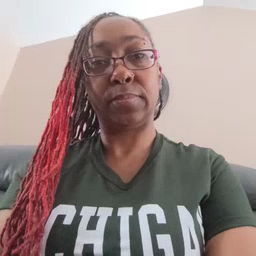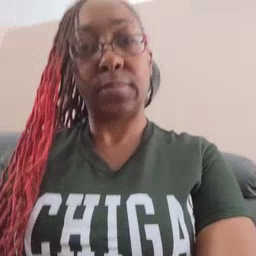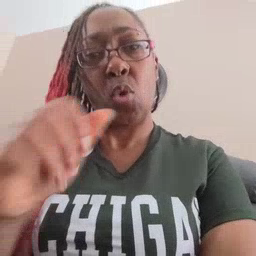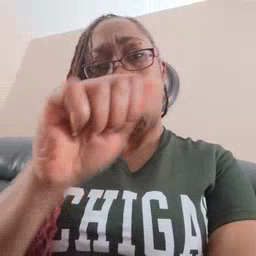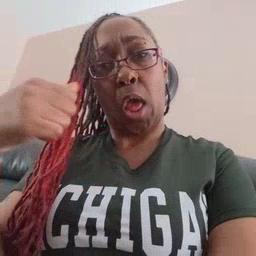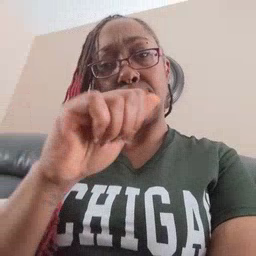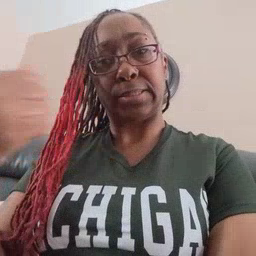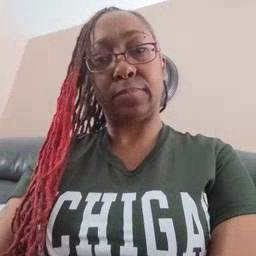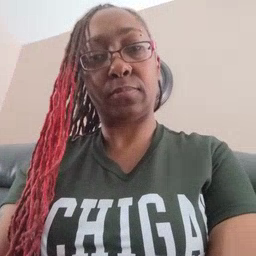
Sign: closet